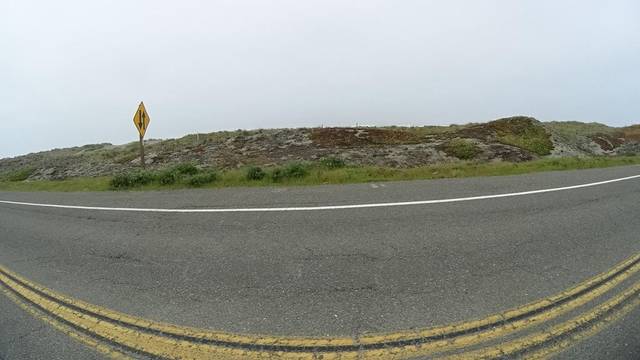
Region: United States
Coordinates: 40.809, -124.198